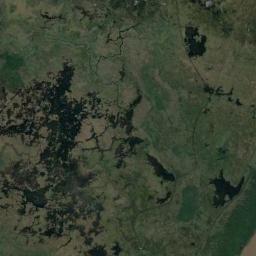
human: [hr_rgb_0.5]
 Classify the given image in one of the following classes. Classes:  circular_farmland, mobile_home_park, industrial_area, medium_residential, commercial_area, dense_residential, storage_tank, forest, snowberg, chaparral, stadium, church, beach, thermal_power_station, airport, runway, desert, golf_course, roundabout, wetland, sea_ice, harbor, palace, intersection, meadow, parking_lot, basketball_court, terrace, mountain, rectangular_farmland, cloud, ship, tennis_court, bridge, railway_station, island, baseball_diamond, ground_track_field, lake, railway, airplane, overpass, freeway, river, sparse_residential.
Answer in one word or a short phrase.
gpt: wetland